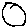
Label: moon